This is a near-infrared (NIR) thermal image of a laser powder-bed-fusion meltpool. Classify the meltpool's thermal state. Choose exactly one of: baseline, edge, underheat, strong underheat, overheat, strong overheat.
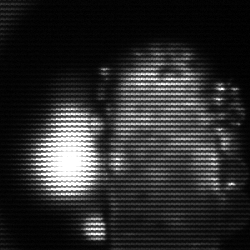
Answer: strong underheat